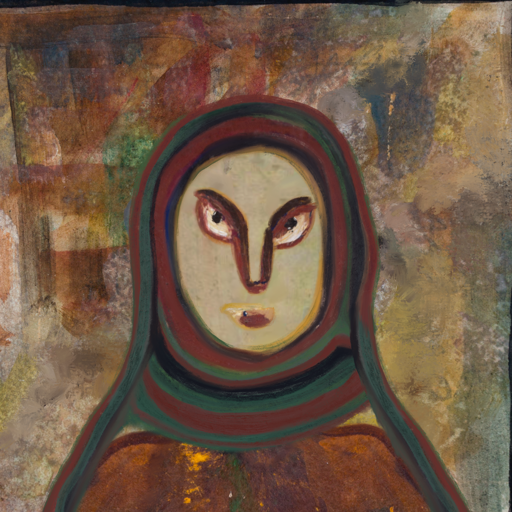
Background: Mosgoul, Head And Neck Front: Hill_Girl, Face Front: After_Raid, Bust: Comrade, Hair Front: Blank, Head Accessory: After_Raid_Scarf, Second Necklace: Blank, Necklace: Blank, Baby: Blank